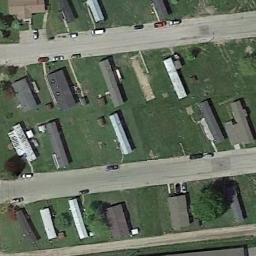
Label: mobile_home_park